Question: I am trying to get the below queries into one row on a query. Below is just an example, I have about 10 counts to combine into one row
'''
select ISNULL(COUNT(*),0) as ENGLAND from Service_User s
where s.commissioner_id ='1'
select ISNULL(COUNT(*),0) as WALES from Service_User s
where s.commissioner_id ='2'
select ISNULL(COUNT(*),0) as GERMANY from Service_User s
where s.commissioner_id ='3'
'''
I have tried to UNION them but they appear vertically and I want them horizontally.
I would like it to appear like below

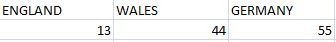
Answer: Try this. Use 'Sub-select'
'''
SELECT (SELECT Isnull(Count(*), 0)
FROM Service_User s
WHERE s.commissioner_id = '1') AS ENGLAND,
(SELECT Isnull(Count(*), 0)
FROM Service_User s
WHERE s.commissioner_id = '2') AS WALES,
(SELECT Isnull(Count(*), 0)
FROM Service_User s
WHERE s.commissioner_id = '3') AS GERMANY
'''